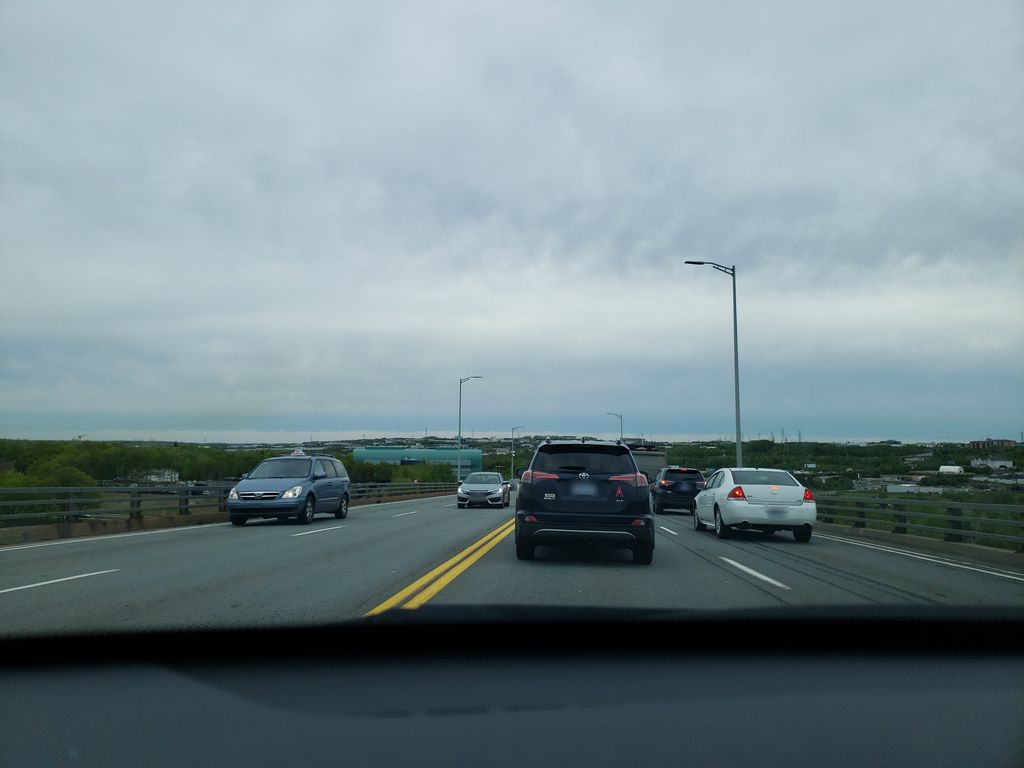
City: halifax